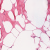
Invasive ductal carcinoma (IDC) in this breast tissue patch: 0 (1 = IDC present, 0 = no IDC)